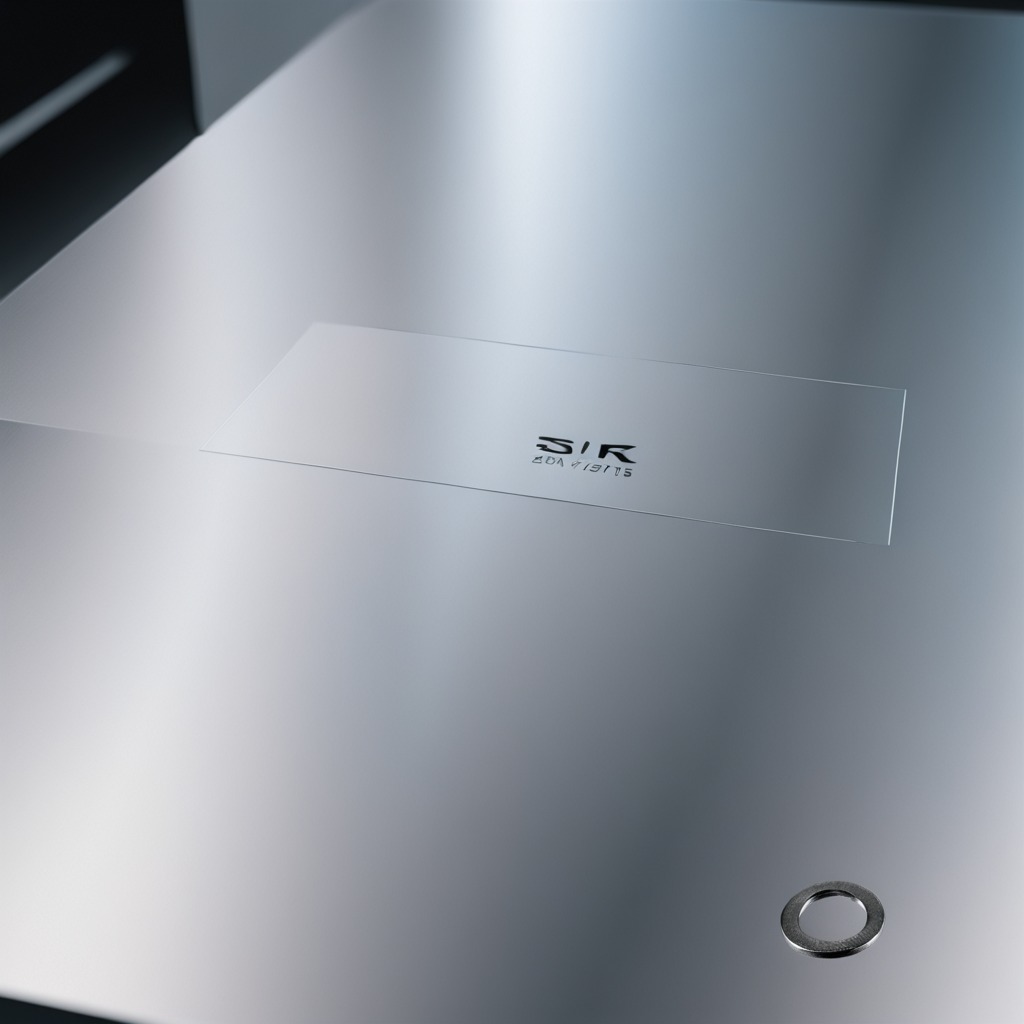
A flat metal washer is lying on the stainless steel table in a high-end prototyping lab.